Platform: macOS
Application: Arc Browser
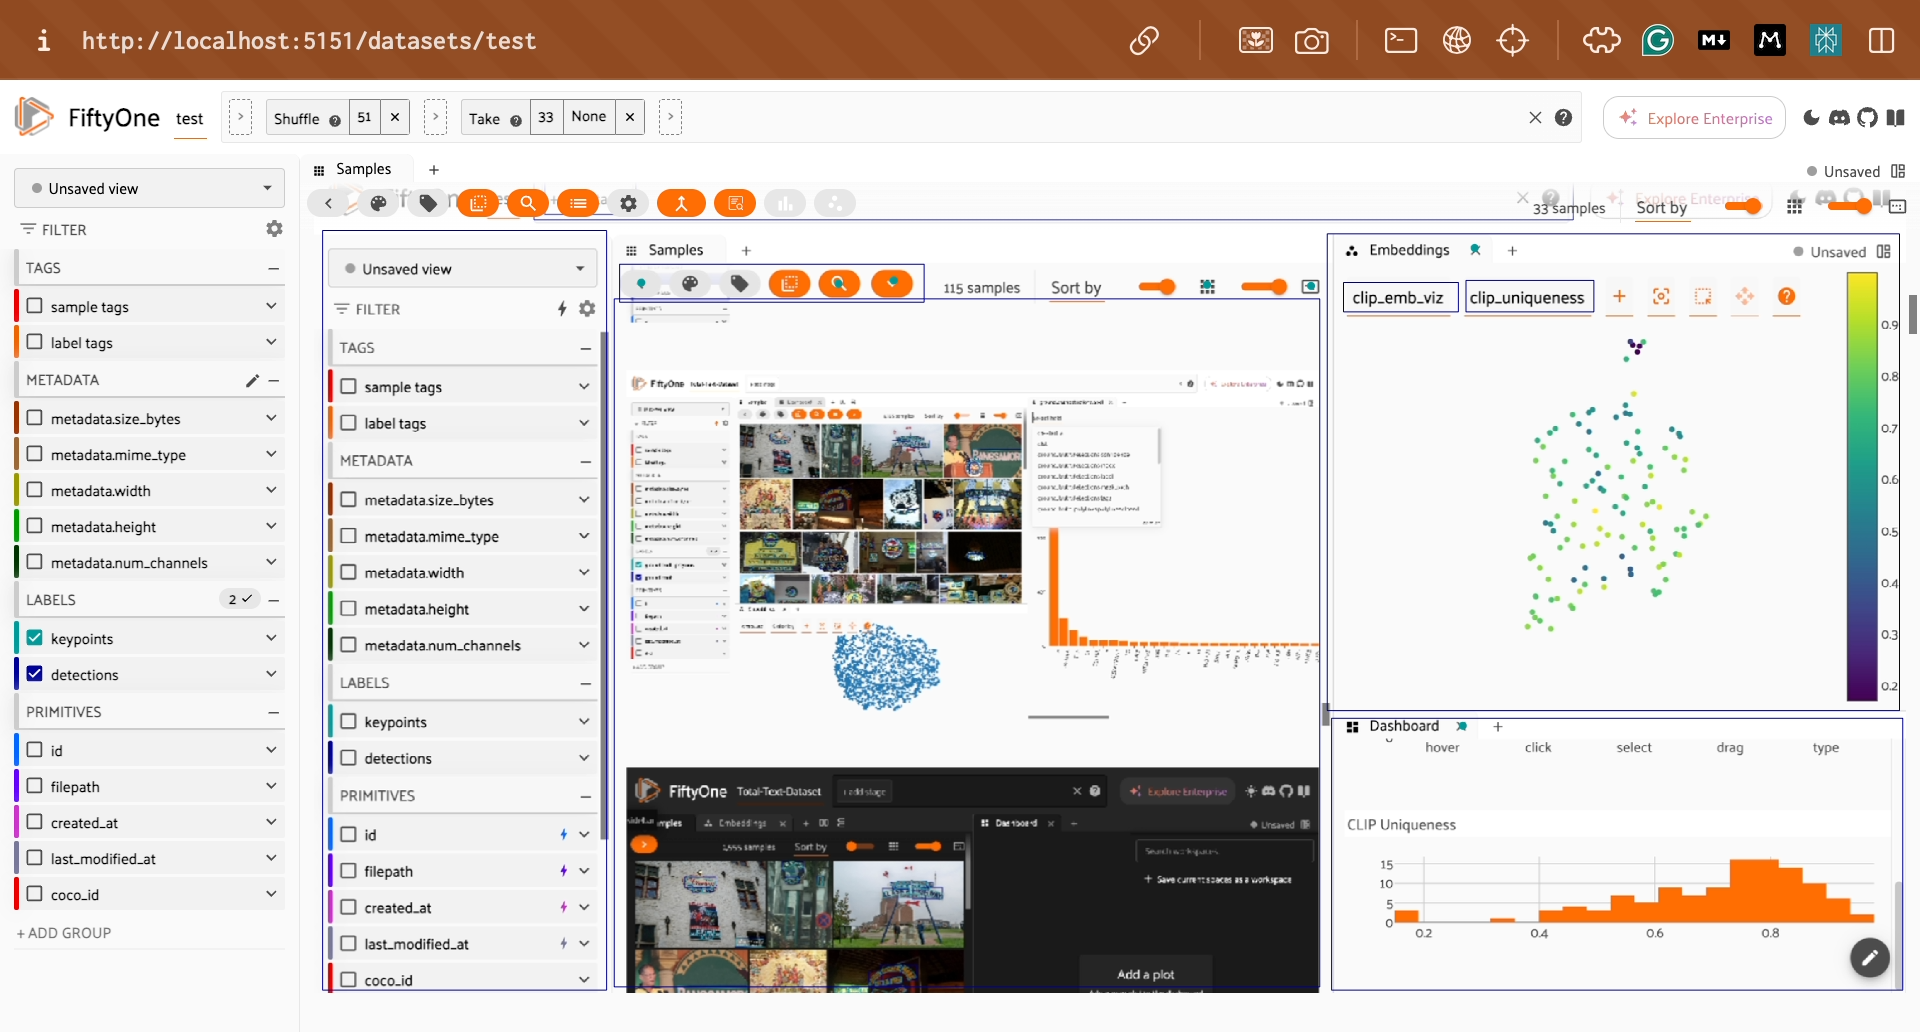
task_description: Clear all view stages that have been applied to this dataset
action_type: click
element_info: Icon
steps_since_start: 1